Interaction volume radius: 5 \u00c5
Interaction volume height: 15 \u00c5
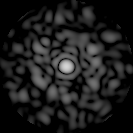
Disorder parameter: 0.792